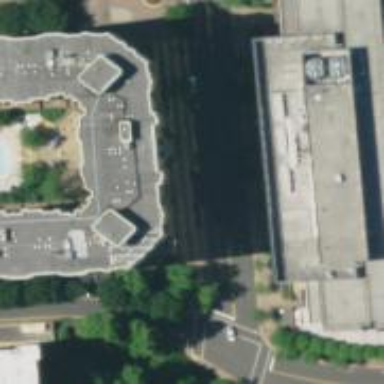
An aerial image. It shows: Office building.